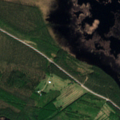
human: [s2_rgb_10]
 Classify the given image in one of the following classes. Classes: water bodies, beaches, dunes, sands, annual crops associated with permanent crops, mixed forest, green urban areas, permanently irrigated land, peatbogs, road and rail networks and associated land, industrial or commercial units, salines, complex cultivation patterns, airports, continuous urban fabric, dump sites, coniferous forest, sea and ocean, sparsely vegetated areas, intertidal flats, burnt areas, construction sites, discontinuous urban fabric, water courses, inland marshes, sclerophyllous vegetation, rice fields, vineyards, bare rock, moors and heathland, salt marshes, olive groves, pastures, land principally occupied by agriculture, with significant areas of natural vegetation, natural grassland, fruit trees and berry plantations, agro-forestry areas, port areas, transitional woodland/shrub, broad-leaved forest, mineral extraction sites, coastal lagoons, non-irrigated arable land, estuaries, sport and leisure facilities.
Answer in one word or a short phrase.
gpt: coniferous forest, mixed forest, peatbogs, water bodies